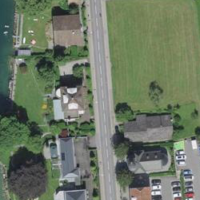
EUNIS habitat code: 54
Species observed at this site:
Muscicapa striata
Chroicocephalus ridibundus
Anas platyrhynchos
Chloris chloris
Mergus merganser
Delichon urbicum
Fringilla coelebs
Spinus spinus
Turdus merula